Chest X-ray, PA view. Patient: 64 years old, sex F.
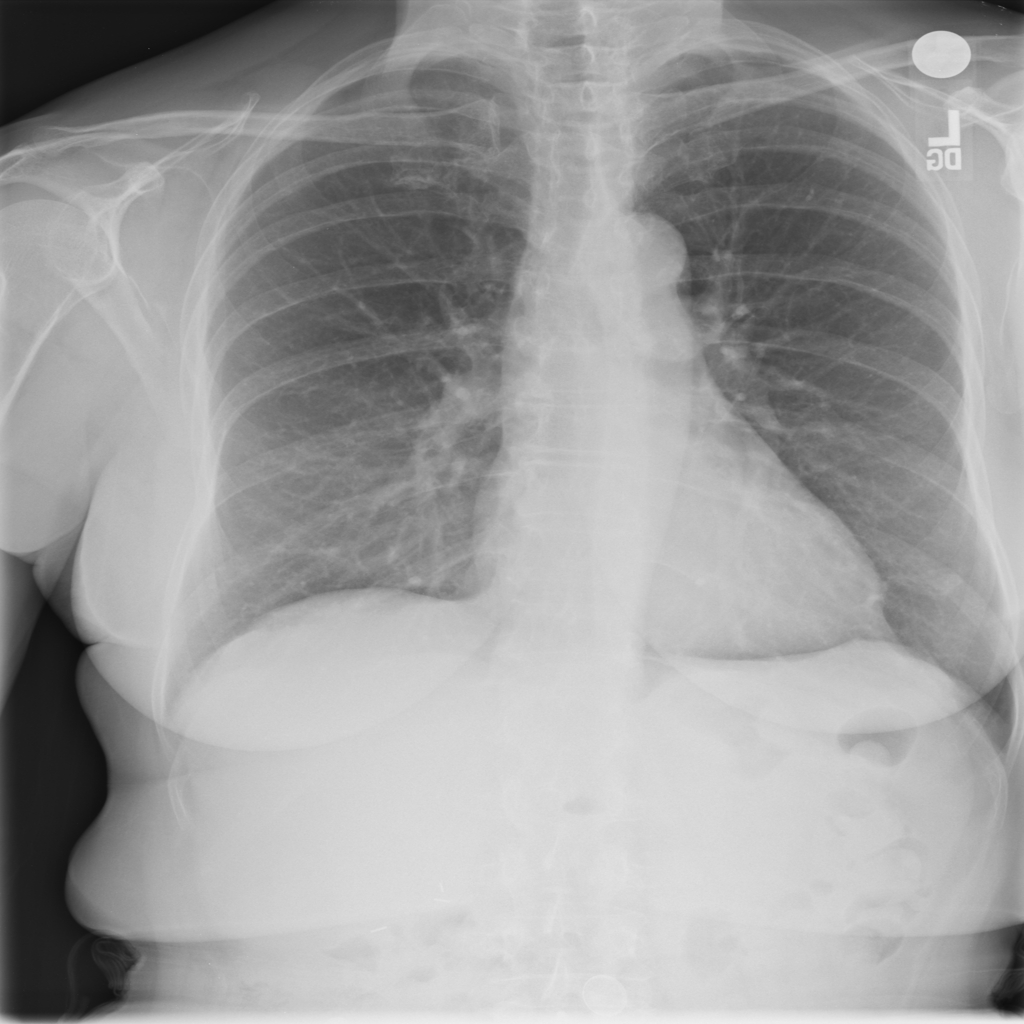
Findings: Atelectasis